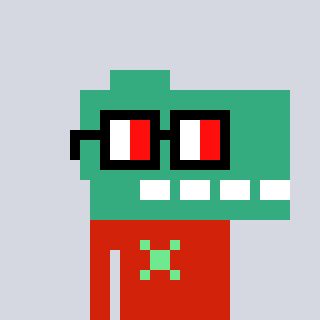
a pixel art character with square glasses with black frames and red eyes, a dino-shaped head and a red-colored body on a cool background